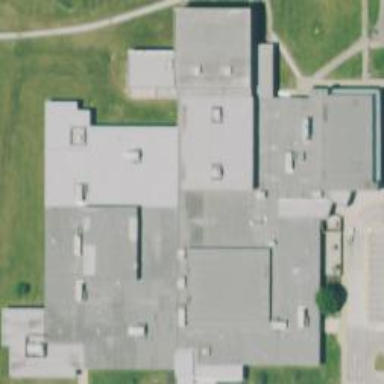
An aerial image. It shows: School building.